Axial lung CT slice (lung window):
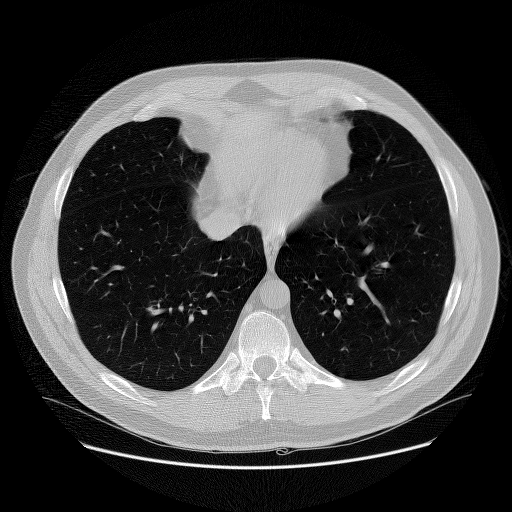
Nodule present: no